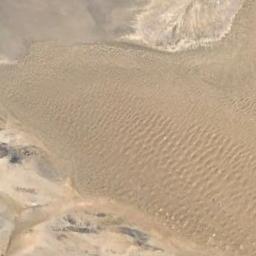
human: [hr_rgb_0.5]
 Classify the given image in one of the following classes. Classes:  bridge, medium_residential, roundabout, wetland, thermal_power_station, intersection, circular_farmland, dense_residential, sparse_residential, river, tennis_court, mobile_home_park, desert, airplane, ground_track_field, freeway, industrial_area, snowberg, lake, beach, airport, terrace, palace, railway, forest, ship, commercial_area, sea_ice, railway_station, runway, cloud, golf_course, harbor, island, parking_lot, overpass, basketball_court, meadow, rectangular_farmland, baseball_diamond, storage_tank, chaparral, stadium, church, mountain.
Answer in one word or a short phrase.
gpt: desert